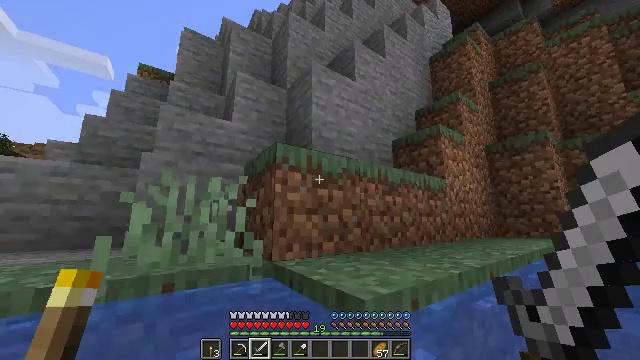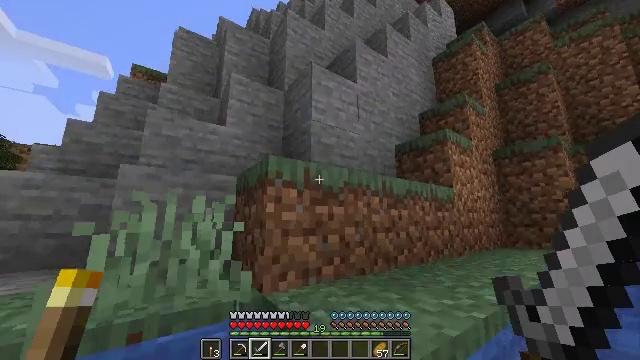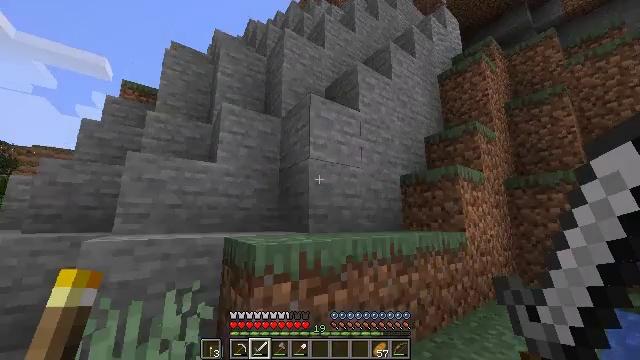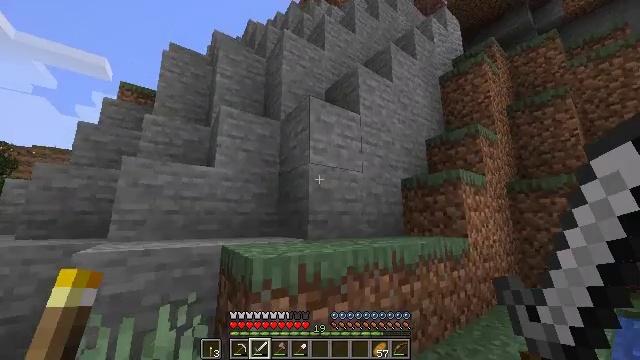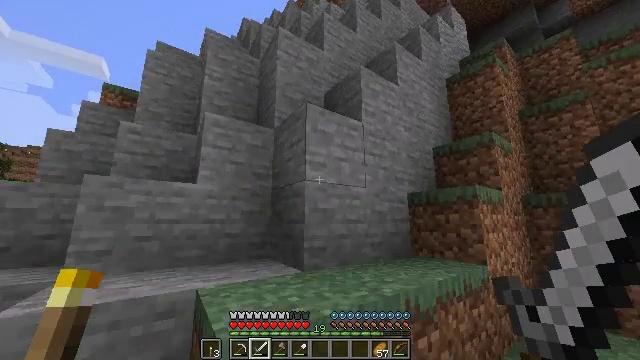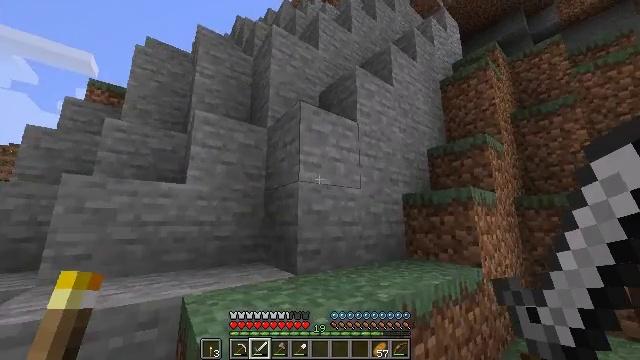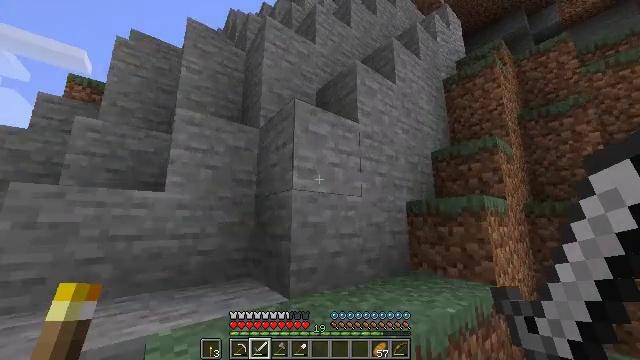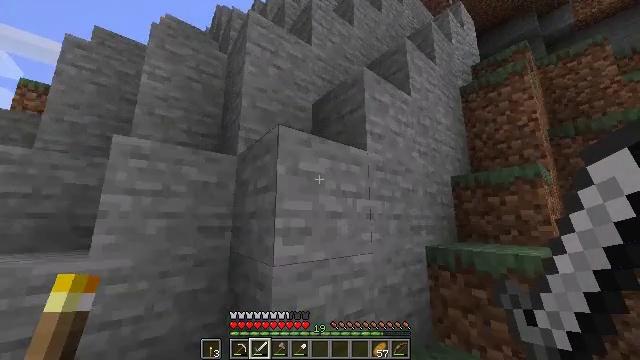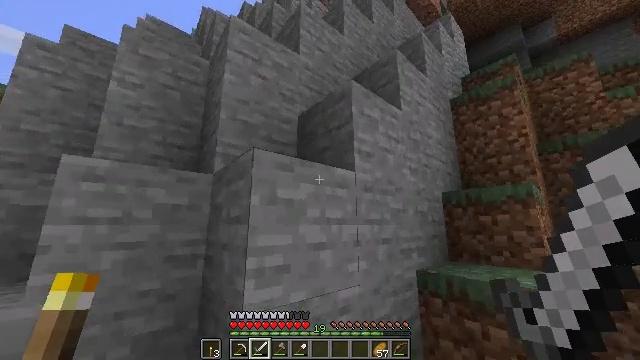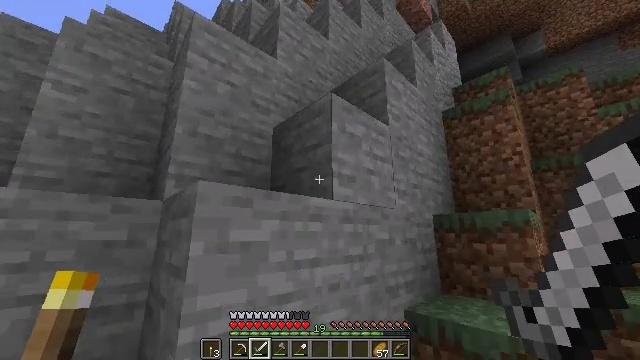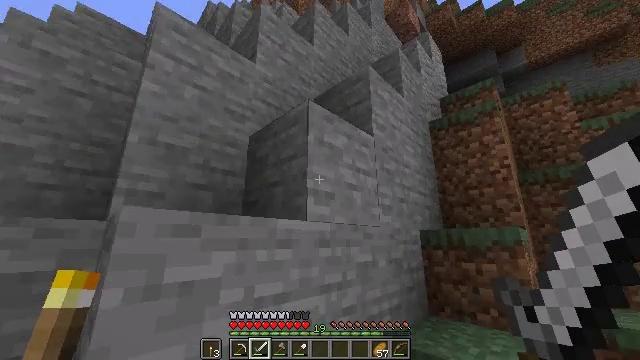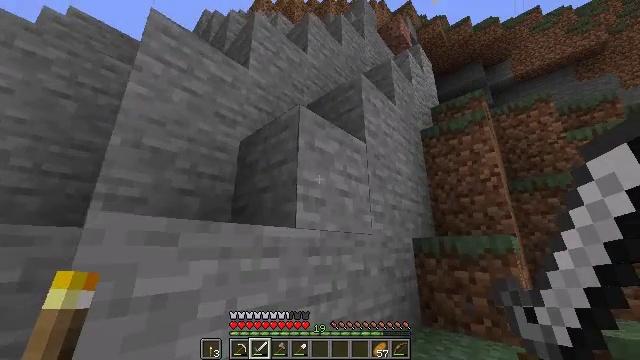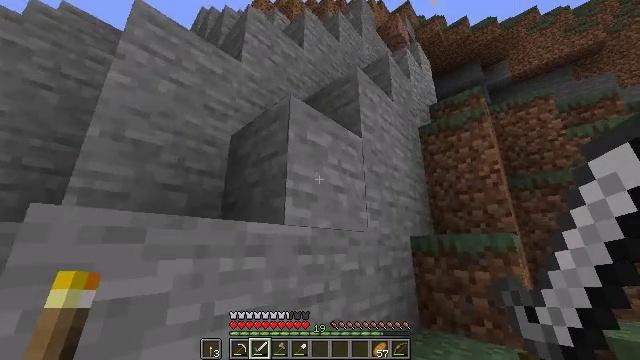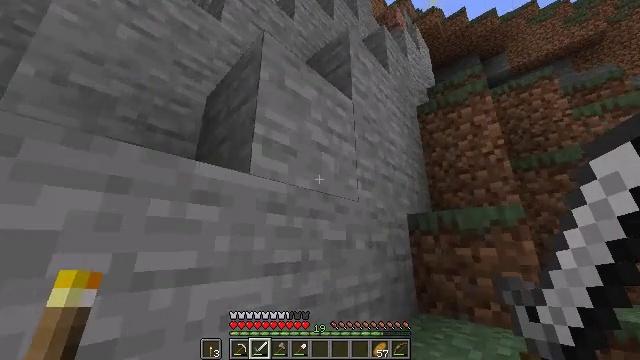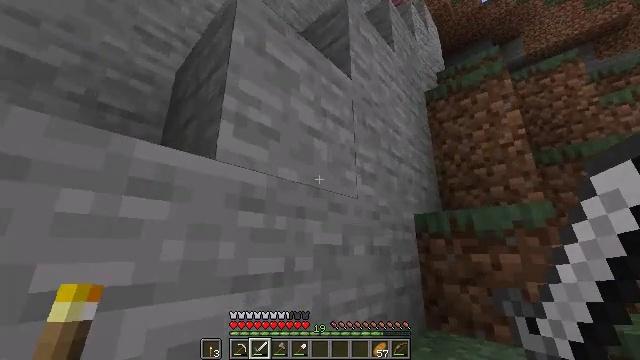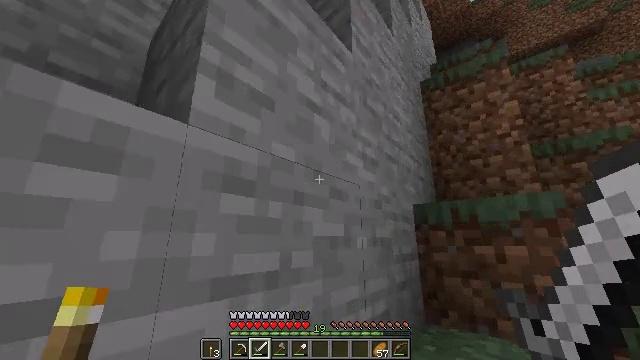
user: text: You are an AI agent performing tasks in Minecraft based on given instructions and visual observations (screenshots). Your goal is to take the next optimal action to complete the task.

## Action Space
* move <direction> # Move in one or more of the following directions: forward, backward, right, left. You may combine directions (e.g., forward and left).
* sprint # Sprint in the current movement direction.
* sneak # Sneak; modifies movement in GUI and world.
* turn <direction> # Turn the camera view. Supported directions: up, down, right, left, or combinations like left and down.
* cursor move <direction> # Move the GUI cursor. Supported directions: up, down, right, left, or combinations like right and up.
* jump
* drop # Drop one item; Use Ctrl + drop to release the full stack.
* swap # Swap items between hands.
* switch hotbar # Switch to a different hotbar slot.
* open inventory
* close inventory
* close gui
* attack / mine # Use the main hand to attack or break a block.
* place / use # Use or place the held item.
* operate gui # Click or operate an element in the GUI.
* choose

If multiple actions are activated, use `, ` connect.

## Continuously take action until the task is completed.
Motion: motion action
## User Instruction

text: Harvest grass block to clear the area.
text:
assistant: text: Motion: move forward, sprint, jump
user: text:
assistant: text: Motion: move forward, sprint, jump
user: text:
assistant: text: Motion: move forward, sprint, jump
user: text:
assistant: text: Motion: move forward, sprint, jump
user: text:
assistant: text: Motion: move forward, sprint, turn right, jump
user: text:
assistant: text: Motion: move forward, sprint, jump
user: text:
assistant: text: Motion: move forward, sprint, jump
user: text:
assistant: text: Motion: move forward, sprint, turn right, jump
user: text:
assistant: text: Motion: move forward, sprint, turn right and up, jump
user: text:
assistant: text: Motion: move forward, sprint, turn right and up, jump
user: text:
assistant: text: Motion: move forward, sprint, turn right and up, jump
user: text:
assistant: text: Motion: move forward, sprint, jump
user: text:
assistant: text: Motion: move forward, sprint, jump
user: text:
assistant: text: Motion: move forward and move left, sprint, jump
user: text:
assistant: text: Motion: move forward and move left, sprint, turn right and down, jump
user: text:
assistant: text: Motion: move forward and move left, sprint, turn right and down, jump
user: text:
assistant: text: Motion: move forward and move left, sprint, turn right and down, jump
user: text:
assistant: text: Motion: move forward and move left, sprint, turn right and down, jump
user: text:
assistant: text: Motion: move forward and move left, sprint, turn right and down, jump
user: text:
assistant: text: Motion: move forward and move left, sprint, turn right and down, jump
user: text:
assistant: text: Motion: move forward, sprint, turn right and down, jump
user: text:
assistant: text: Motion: move forward, sprint, turn right and down, jump
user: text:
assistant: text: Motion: move forward, sprint
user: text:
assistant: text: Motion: move forward, sprint
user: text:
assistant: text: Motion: move forward, sprint
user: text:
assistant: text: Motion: move forward, sprint, turn left and down, jump
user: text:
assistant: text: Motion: move forward and move left, sprint, jump
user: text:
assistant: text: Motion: move forward and move left, sprint, jump
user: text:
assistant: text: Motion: move forward and move left, sprint, turn right and down, jump
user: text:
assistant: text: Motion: move forward and move left, sprint, turn right and down